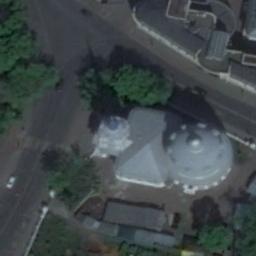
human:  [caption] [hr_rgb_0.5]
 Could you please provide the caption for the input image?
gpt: The church with a tower and a circular dome is surrounded by some trees and roads .

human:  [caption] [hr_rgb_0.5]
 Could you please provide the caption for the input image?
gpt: This is a church  It is made of brown and yellow bricks .

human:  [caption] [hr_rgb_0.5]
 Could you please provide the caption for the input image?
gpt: A church with a gray roof, Many trees and a road around the church, Many cars on the road .

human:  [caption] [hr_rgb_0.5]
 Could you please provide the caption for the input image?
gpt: The church with a circular roof is next to the road .

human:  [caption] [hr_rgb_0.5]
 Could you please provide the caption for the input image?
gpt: A church with a blue roof is by the roadside beside some trees .